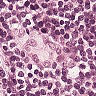
Metastatic tissue present: yes